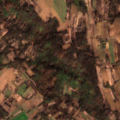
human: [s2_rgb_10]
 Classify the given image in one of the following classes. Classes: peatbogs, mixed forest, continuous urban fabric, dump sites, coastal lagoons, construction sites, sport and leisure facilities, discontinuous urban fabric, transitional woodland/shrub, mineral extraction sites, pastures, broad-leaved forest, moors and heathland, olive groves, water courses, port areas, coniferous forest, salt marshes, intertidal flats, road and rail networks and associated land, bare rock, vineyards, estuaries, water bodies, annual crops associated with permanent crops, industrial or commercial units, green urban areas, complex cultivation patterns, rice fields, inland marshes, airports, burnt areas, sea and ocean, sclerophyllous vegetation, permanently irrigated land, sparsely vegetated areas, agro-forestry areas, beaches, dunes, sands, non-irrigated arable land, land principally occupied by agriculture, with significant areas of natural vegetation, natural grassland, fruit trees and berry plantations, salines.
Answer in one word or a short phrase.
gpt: complex cultivation patterns, land principally occupied by agriculture, with significant areas of natural vegetation, broad-leaved forest